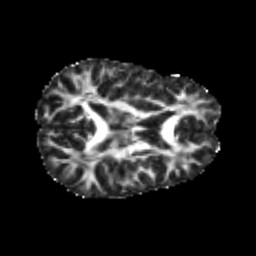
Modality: FA
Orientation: axial
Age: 21
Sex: male
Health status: healthy
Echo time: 0.074 s